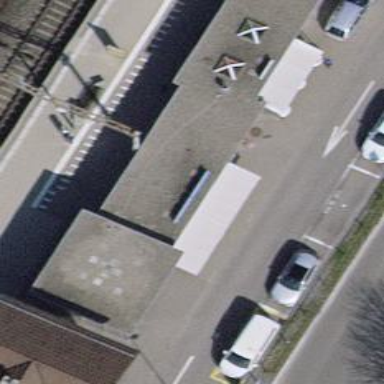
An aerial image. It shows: Toilets.